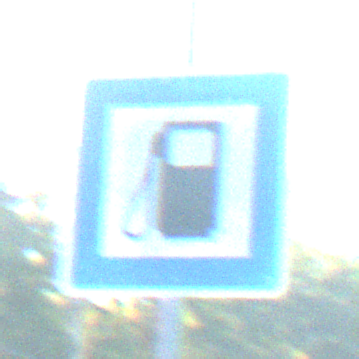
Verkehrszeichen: Tankstelle
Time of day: MorningAfternoon
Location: Outdoor (Urban)
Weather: Clear
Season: NotSpecified
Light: Natural